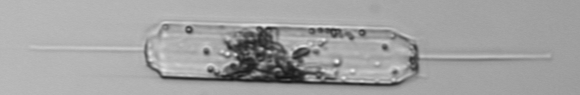
Label: Ditylum_brightwellii